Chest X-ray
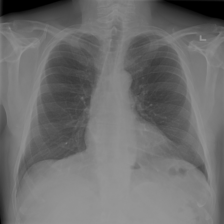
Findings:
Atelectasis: negative
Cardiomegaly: negative
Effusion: negative
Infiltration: negative
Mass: negative
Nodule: negative
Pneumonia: negative
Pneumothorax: negative
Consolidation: negative
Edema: negative
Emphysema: negative
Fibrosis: negative
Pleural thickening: negative
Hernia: negative